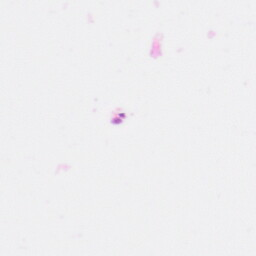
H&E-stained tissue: Colon